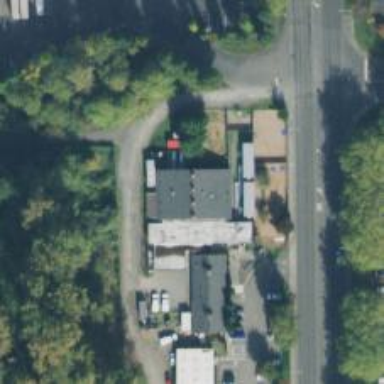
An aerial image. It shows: Animal shelter.